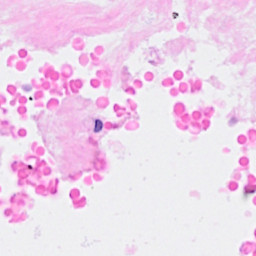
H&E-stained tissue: Breast